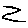
Label: zigzag